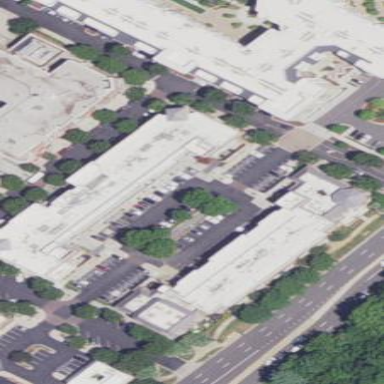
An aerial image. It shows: Retail building.